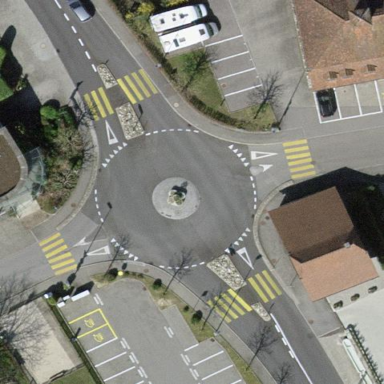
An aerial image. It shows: Secondary road with asphalt surface leading to roundabout.